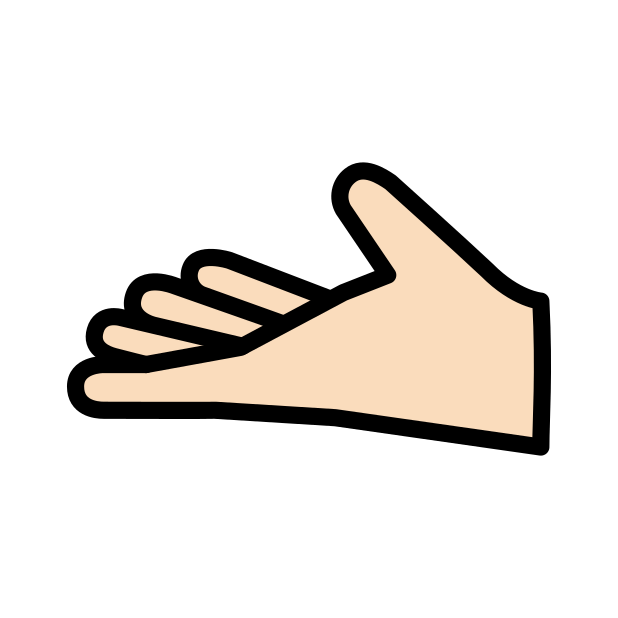
palm up hand: light skin tone